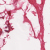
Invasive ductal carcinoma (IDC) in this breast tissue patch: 0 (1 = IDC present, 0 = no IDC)